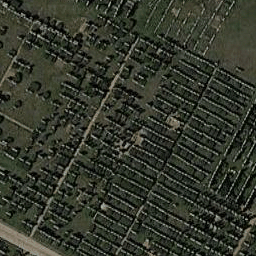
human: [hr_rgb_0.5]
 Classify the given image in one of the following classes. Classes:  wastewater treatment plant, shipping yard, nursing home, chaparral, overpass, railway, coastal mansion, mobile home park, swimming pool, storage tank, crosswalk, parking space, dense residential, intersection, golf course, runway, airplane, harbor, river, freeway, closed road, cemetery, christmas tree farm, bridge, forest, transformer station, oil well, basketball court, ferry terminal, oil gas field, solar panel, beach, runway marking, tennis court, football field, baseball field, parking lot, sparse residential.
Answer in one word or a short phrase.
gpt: cemetery